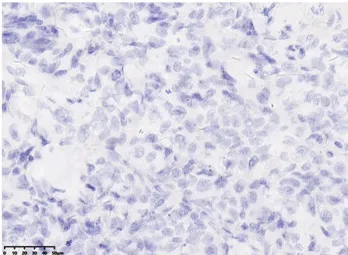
Histochemical and immunohistochemical examinations of the tumor from our case. , absent NSE expression.
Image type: pathology (immunostaining)